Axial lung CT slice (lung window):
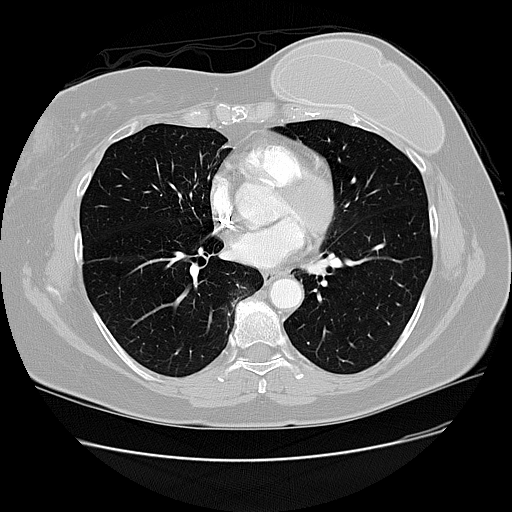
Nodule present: no